Question: Spring Security basic example gives this exception.
Error: "A universal match pattern ('/**') is defined before other patterns in the filter chain, causing them to be ignored. Please check the ordering in your namespace or FilterChainProxy bean configuration"
I have checked many posts on this same issue. But could not find any solution. Anyone able to deploy a hello spring security?
I am using these versions - Spring 3.2.0.RELEASE / Spring security 3.2.0.RELEASE / Tomcat 7 / Java 1.7.
Here is my code:
'''
<!DOCTYPE web-app PUBLIC
"-//Sun Microsystems, Inc.//DTD Web Application 2.3//EN"
"http://java.sun.com/dtd/web-app_2_3.dtd" >
<web-app>
<display-name>Spring security sample Web Application</display-name>
<context-param>
<param-name>contextConfigLocation</param-name>
<param-value>/WEB-INF/spring-context.xml,
/WEB-INF/security-context.xml</param-value>
</context-param>
<!-- Spring security -->
<filter>
<filter-name>springSecurityFilterChain</filter-name>
<filter-class>org.springframework.web.filter.DelegatingFilterProxy</filter-class>
</filter>
<filter-mapping>
<filter-name>springSecurityFilterChain</filter-name>
<url-pattern>/*</url-pattern>
</filter-mapping>
<listener>
<listener-class>org.springframework.web.context.ContextLoaderListener</listener-class>
</listener>
<servlet>
<servlet-name>spring-dispatcher-servlet</servlet-name>
<servlet-class>org.springframework.web.servlet.DispatcherServlet</servlet-class>
<init-param>
<param-name>contextConfigLocation</param-name>
<param-value>/WEB-INF/spring-context.xml</param-value>
</init-param>
</servlet>
<servlet-mapping>
<servlet-name>spring-dispatcher-servlet</servlet-name>
<url-pattern>/</url-pattern>
</servlet-mapping>
</web-app>
'''
'''
<beans:beans xmlns="http://www.springframework.org/schema/security"
xmlns:beans="http://www.springframework.org/schema/beans" xmlns:xsi="http://www.w3.org/2001/XMLSchema-instance"
xsi:schemaLocation="http://www.springframework.org/schema/beans http://www.springframework.org/schema/beans/spring-beans-3.2.xsd
http://www.springframework.org/schema/security http://www.springframework.org/schema/security/spring-security-3.2.xsd">
<authentication-manager>
<authentication-provider>
<user-service>
<user name="jay" password="jay" authorities="ROLE_USER" />
</user-service>
</authentication-provider>
</authentication-manager>
<http auto-config="true">
<intercept-url pattern="/pages/hello.jsp" access="ROLE_USER" />
</http>
</beans:beans>
'''
'''
package com.jai.spring.security.controller;
import org.springframework.stereotype.Controller;
import org.springframework.ui.Model;
import org.springframework.web.bind.annotation.RequestMapping;
import org.springframework.web.bind.annotation.RequestMethod;
@Controller
public class MyConroller {
@RequestMapping(value = "/security", method = RequestMethod.GET)
public String security(Model model) {
System.out.println("calling ... /security");
model.addAttribute("name", "Jay");
return "pages/hello";
}
@RequestMapping(value = "/profile", method = RequestMethod.GET)
public String profile(Model model) {
System.out.println("calling ... /profile");
return "user/profile";
}
}
'''
'''
<project xmlns="http://maven.apache.org/POM/4.0.0" xmlns:xsi="http://www.w3.org/2001/XMLSchema-instance"
xsi:schemaLocation="http://maven.apache.org/POM/4.0.0 http://maven.apache.org/maven-v4_0_0.xsd">
<modelVersion>4.0.0</modelVersion>
<groupId>com.jai.spring.security</groupId>
<artifactId>springsec</artifactId>
<packaging>war</packaging>
<version>0.0.1-SNAPSHOT</version>
<name>springsec Maven Webapp</name>
<url>http://maven.apache.org</url>
<properties>
<spring-version>3.2.0.RELEASE</spring-version>
<spring-security-version>3.2.0.RELEASE</spring-security-version>
</properties>
<dependencies>
<dependency>
<groupId>org.springframework</groupId>
<artifactId>spring-web</artifactId>
<version>${spring-version}</version>
</dependency>
<dependency>
<groupId>org.springframework</groupId>
<artifactId>spring-webmvc</artifactId>
<version>${spring-version}</version>
</dependency>
<dependency>
<groupId>org.springframework.security</groupId>
<artifactId>spring-security-web</artifactId>
<version>${spring-security-version}</version>
</dependency>
<dependency>
<groupId>org.springframework.security</groupId>
<artifactId>spring-security-config</artifactId>
<version>${spring-security-version}</version>
</dependency>
<dependency>
<groupId>org.springframework.security</groupId>
<artifactId>spring-security-core</artifactId>
<version>${spring-security-version}</version>
</dependency>
<dependency>
<groupId>log4j</groupId>
<artifactId>log4j</artifactId>
<version>1.2.14</version>
<scope>runtime</scope>
</dependency>
<dependency>
<groupId>junit</groupId>
<artifactId>junit</artifactId>
<version>3.8.1</version>
<scope>test</scope>
</dependency>
</dependencies>
<build>
<finalName>springsec</finalName>
<plugins>
<plugin>
<groupId>org.apache.maven.plugins</groupId>
<artifactId>maven-compiler-plugin</artifactId>
<version>2.3.2</version>
<configuration>
<source>1.7</source>
<target>1.7</target>
</configuration>
</plugin>
<plugin>
<groupId>org.apache.tomcat.maven</groupId>
<artifactId>tomcat7-maven-plugin</artifactId>
<version>2.2</version>
<configuration>
<url>http://localhost:8080/manager/text</url>
<server>localhost</server>
<path>/${project.build.finalName}</path>
</configuration>
</plugin>
</plugins>
</build>
</project>
'''

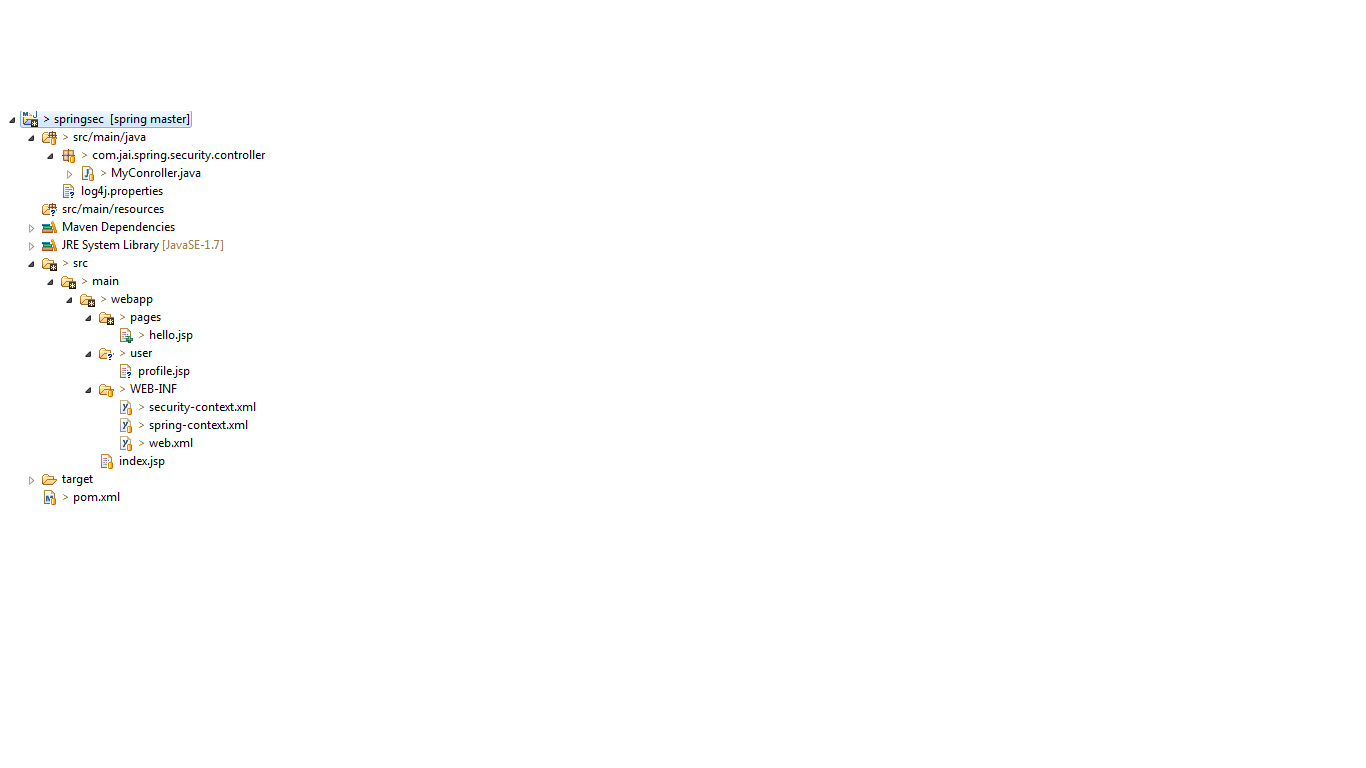
Answer: You are incorrectly using your XML context files, which lead to duplicate bean definition (including security config). And '<http>' configuration without a 'pattern' attribute maps to '/**' => your error.
---
Here you define root XML context file for the servlet:
'''
<servlet>
<servlet-name>spring-dispatcher-servlet</servlet-name>
<servlet-class>org.springframework.web.servlet.DispatcherServlet</servlet-class>
<init-param>
<param-name>contextConfigLocation</param-name>
<param-value>/WEB-INF/spring-context.xml</param-value>
</init-param>
</servlet>
'''
Create a new context config instead (you can omit this declaration if you use the default name, which is '{your-servlet-name}-servlet.xml' => 'spring-dispatcher-servlet-servlet.xml'):
'''
<init-param>
<param-name>contextConfigLocation</param-name>
<param-value>/WEB-INF/dispatcher-servlet.xml</param-value>
</init-param>
'''
---
The difference between the and the contexts was discussed several times here on StackOverflow. Basically the root context ('spring-context.xml' and 'security-context.xml' in your case) should hold application wide beans (services, DAOs, including security configuration) and the dispatcher context ('dispatcher-servlet.xml' in my example) should hold dispatcher servlet specific beans like controllers, view resolvers, etc.
Further reading:
- <URL>